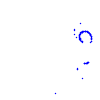
Particle: proton